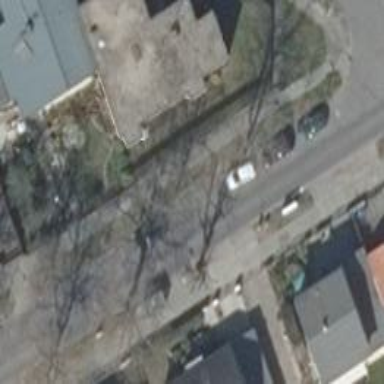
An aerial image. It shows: Residential road with asphalt surface and separate sidewalk.